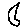
Label: moon